Question: I am a bit newbie in ASP.NET and i don't really understand where should save some of the data that is related to my users.
Ill explain myself:
I use ASP 2.0 and i created a simple app that has registration and login mechanism. That data is stored in a DataBase that ASP automatically prepared for me (ASPNETDB.MDF)
I see the following user related data in that database:

These are my doubts:
1. Can i add there another 3 columns for other data related to the user?
2. Should i create a new table within this database and link it to aspnet_Users with a FK?
3. Should i create a new database different than this one(This is just for security and similar stuff)?
4. If 3 is yes, how will i know witch row of data is related to witch user in the ASPNET.DB?
I am very confused, could someone tell me where should i store my other data related to user(age, city,bloodtype...)
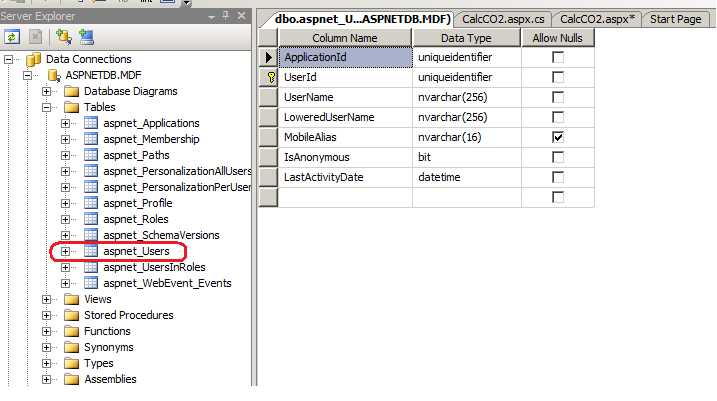
Answer: You will have to create a seperate table if you want it to be easy. A lot of the user loading and saving is done through provider classes and you will probably tie yourself in knotts trying to customise all that.
If you are starting out, it's going to be better to create a seperate user table for extended detail on the user that you can access and edit at will.